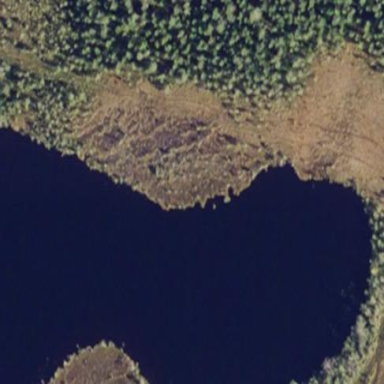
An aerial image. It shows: Lake with natural water.